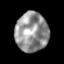
Tissue: skin
Cell type: Epithelial cells
Senescence score: 0.2702
Nuclear area (px): 1267
Mean DAPI intensity: 146.891